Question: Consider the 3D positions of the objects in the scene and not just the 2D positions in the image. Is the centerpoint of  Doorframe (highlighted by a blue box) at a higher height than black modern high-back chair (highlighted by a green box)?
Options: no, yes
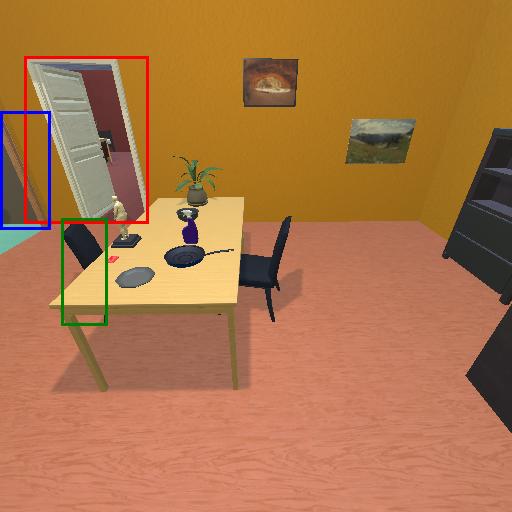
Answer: no